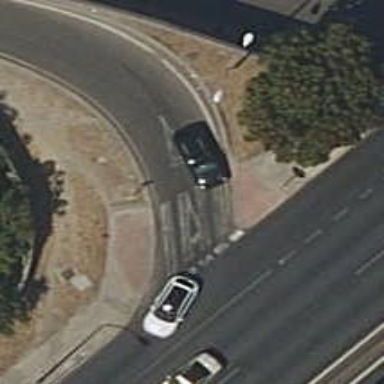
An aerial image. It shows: Marked road crossing.